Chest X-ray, PA view. Patient: 26 years old, sex F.
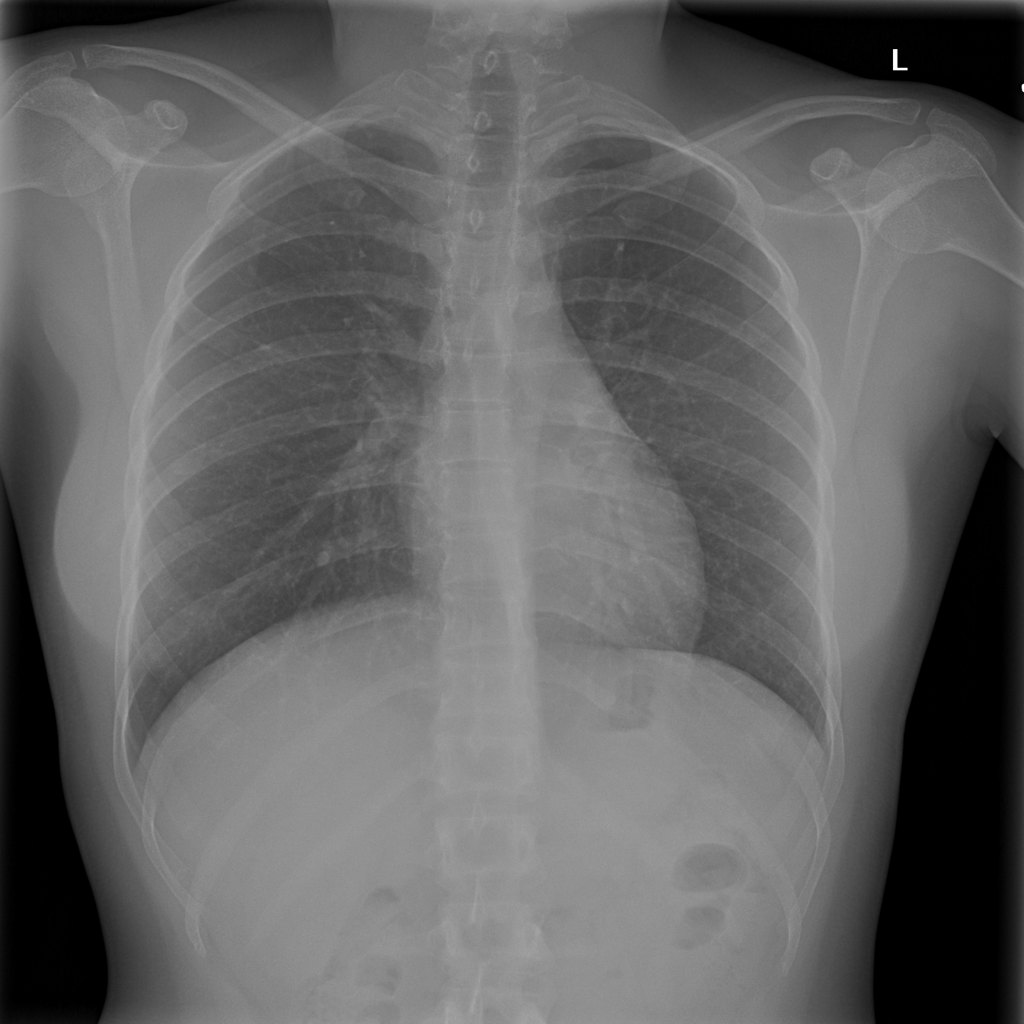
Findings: No Finding